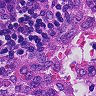
Metastatic tissue present: no